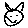
Label: cat